Question: I am developing an application, I used the jquery datatable plugin in this app from <URL>
Question : when any keyword is searched I need to get the result of search to do some operations on them how should I do that in javascript?

Let's say I need to do some operation on the records which are returned after "name" is searched
how should I implement it in the javascript?
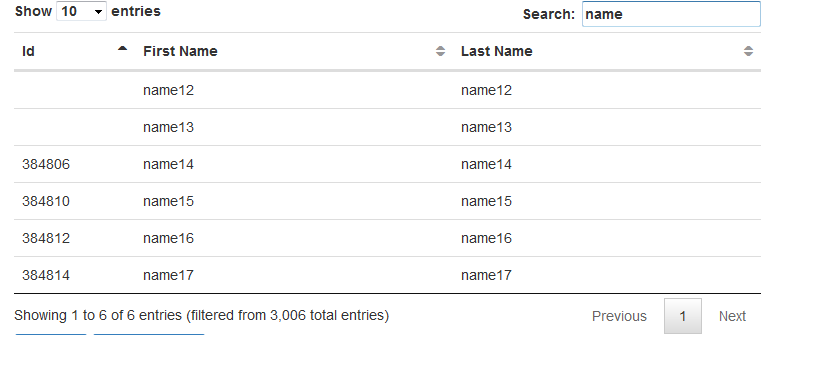
Answer: Use this code
'''
var data = $('#idOfTable').dataTable()._('tr', {"filter": "applied"});
'''